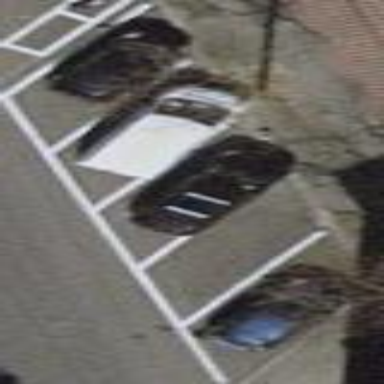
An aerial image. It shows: Parking available on the street side.